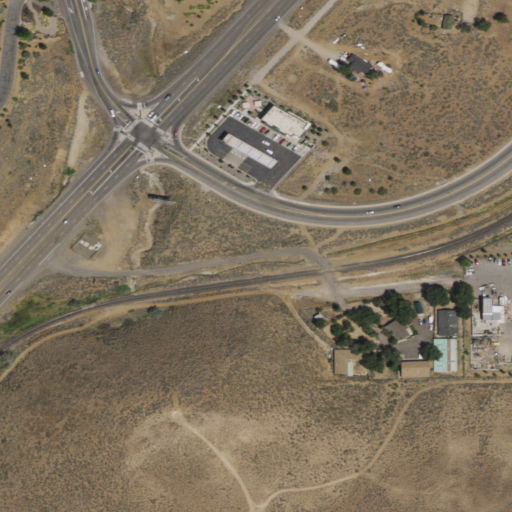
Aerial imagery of valley in Nevada named Panther Valley containing shrub, medium intensity development, low intensity development, open development, grassland, and high intensity development